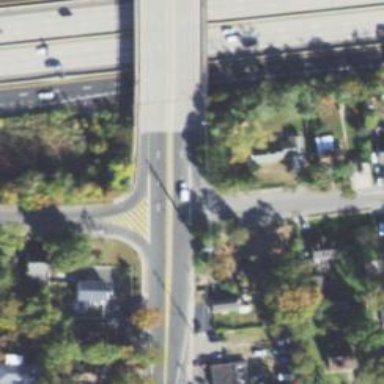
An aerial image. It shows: Secondary road with cloverleaf junction.